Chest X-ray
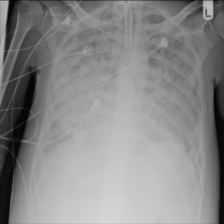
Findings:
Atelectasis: negative
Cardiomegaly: negative
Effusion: negative
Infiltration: negative
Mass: negative
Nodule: negative
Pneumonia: negative
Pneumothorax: negative
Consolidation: negative
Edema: negative
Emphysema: negative
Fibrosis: negative
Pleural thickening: negative
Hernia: negative